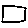
Label: square